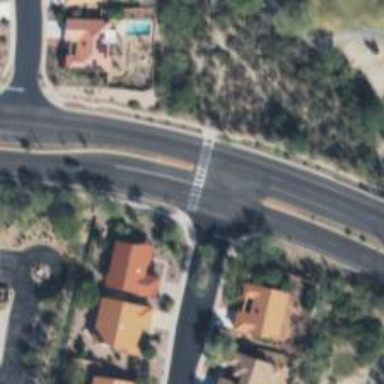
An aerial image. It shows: Marked uncontrolled road crossing.